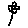
Label: flower